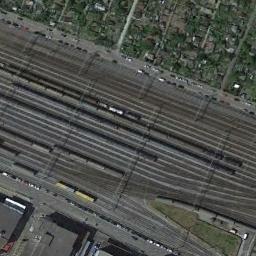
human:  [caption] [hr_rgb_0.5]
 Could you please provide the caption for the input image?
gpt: The railway is next to some trees and houses .

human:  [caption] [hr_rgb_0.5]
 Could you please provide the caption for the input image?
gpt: Both sides of the railway are neat trees .

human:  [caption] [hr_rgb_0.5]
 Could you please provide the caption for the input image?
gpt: Many buildings of different shapes and sizes are beside the railway .

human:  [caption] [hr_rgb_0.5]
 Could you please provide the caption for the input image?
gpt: These railways are between some buildings and houses and some trains are on the railways .

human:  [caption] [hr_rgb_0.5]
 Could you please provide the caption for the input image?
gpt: There are some buildings beside the railway with some trains .